Question: I have an '.htdocs' file where it has several error redirects (to all kinds of HTTP error, and it's the only thing on file): 'ErrorDocument 400 /PROJETOS/error.php?status=error_400' however when I add respective lines to errors 'HTTP 425' up to 'HTTP 499' gives the 'HTTP server internal error 500'. Does anyone know why?
2.4.10
Error Screen:

If I remove this line (425 up to 499): 'ErrorDocument 499 /PROJETOS/error.php?status=error_499' works fine.
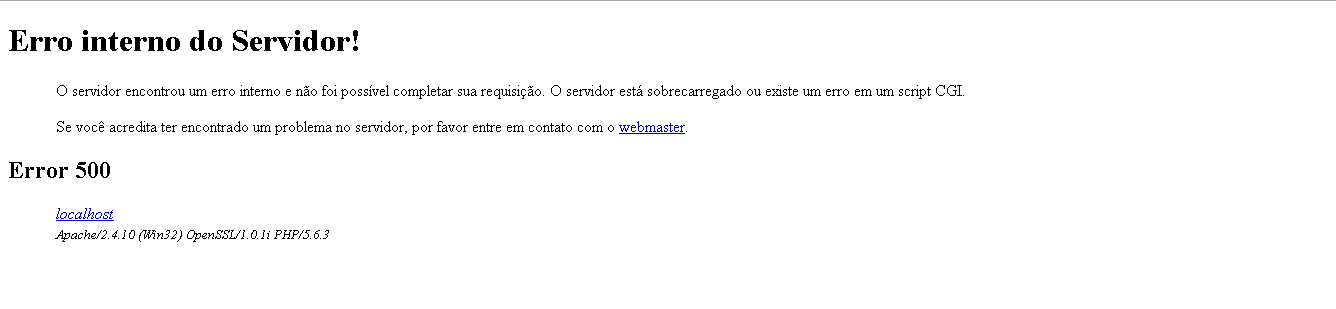
Answer: These codes are or not yet as you can see on the site <URL>:
'''
425 Unassigned
426 Upgrade Required [RFC7231, Section 6.5.15]
427 Unassigned
430 Unassigned
432-499 Unassigned
'''